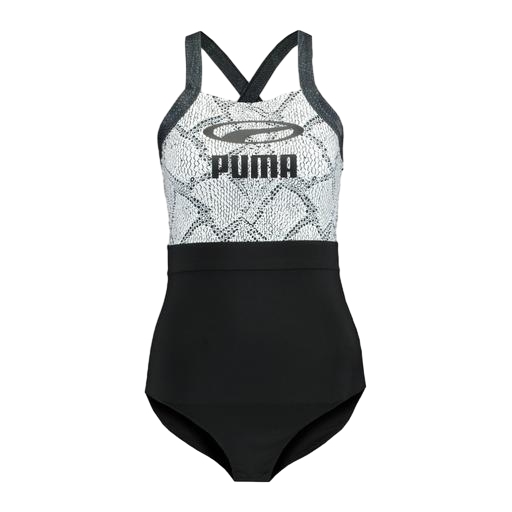
black color and whit graphic print, graphic tank, 2 tankini, white background